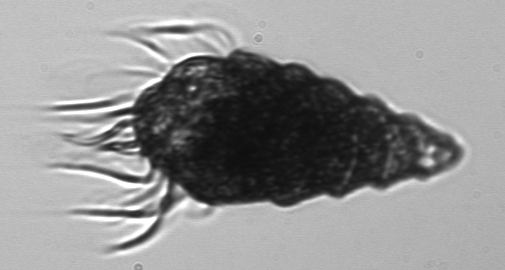
Label: Laboea_strobila